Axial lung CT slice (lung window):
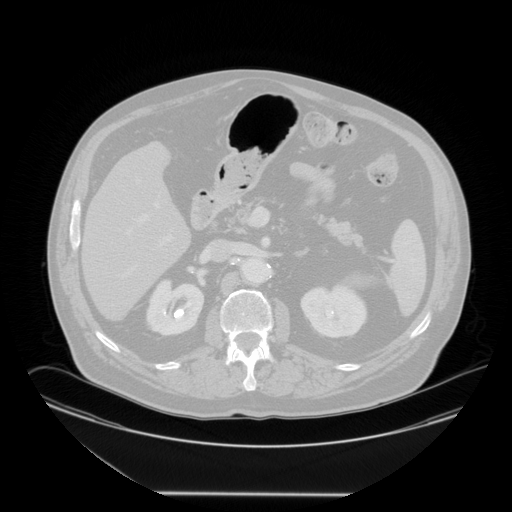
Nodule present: no